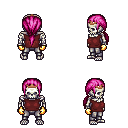
a pixel art fantasy rpg character, male body template, skeleton, maroon sleeveless shirt, metal pants, pink ponytail hairstyle, bronze tiara, gold gloves, four views (front, back, left, right), 2x2 character sprite sheet, small pixel art, hard edges, no anti-aliasing